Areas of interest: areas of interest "Ningbo University of Technology East Campus Gymnasium"
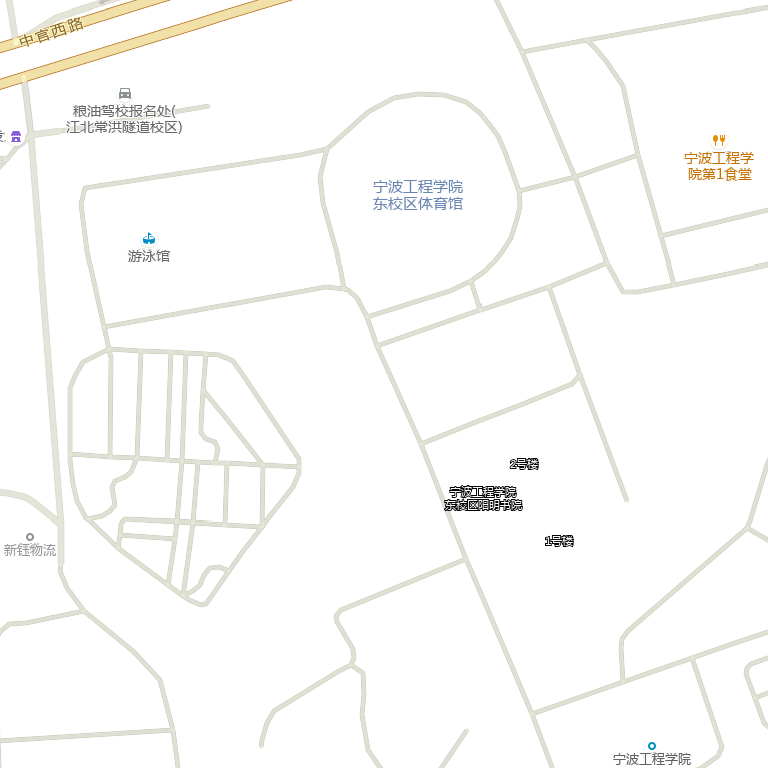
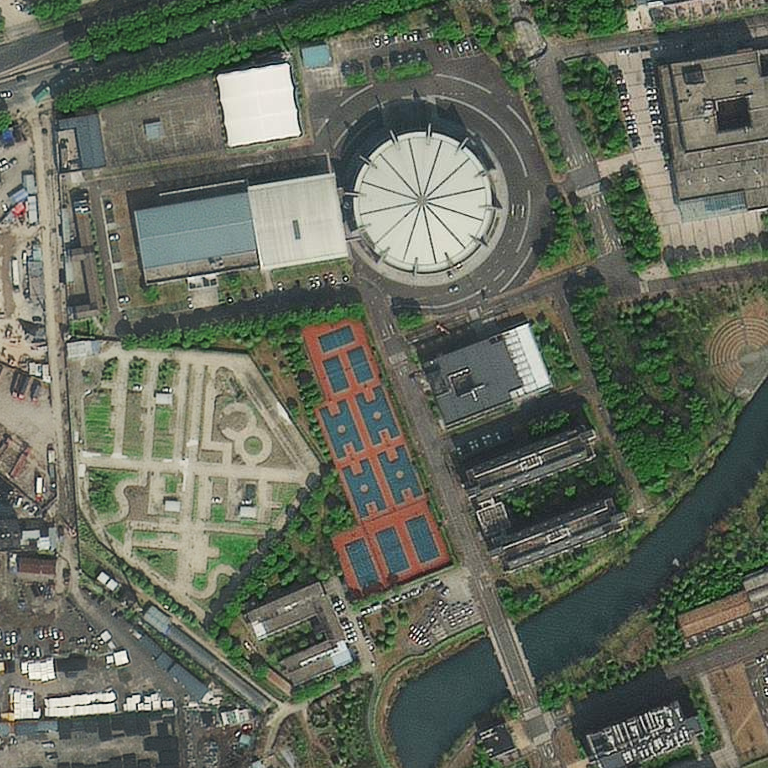